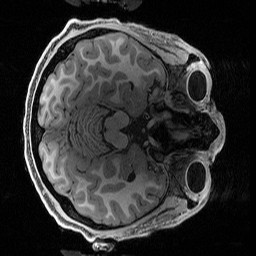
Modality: T1w
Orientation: axial
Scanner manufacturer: siemens
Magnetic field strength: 3 T
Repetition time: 2.5 s
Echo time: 0.0029 s